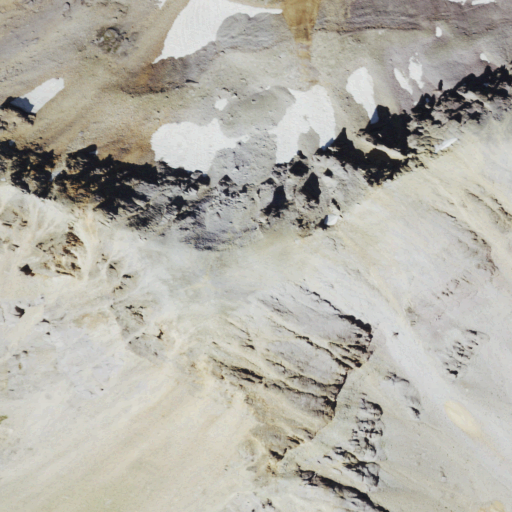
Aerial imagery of mountain in Colorado named Mendoza Peak containing barren land and grassland